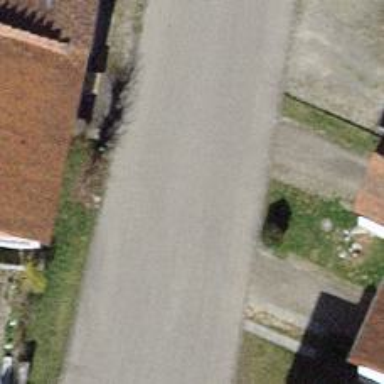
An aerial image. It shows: Residential road with asphalt surface.